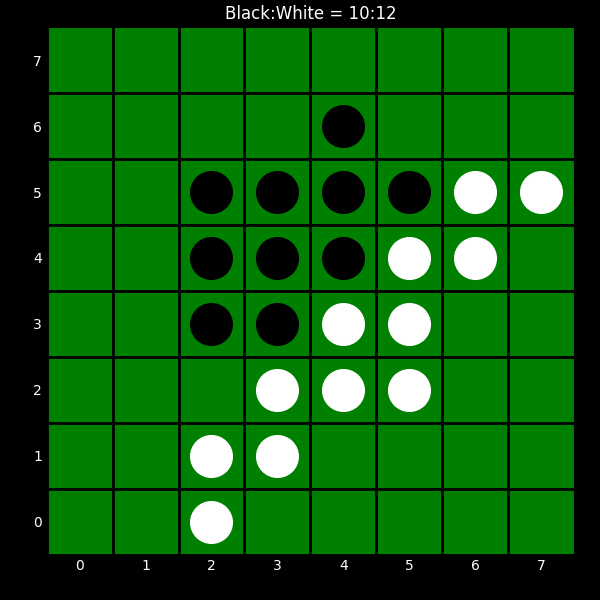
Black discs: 10
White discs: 12